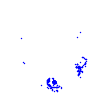
Particle: electron